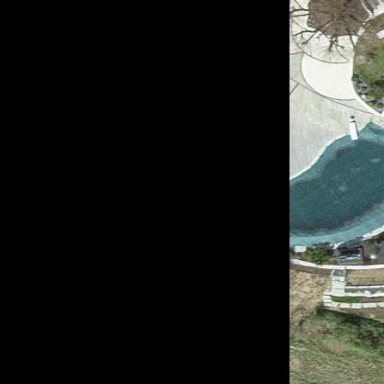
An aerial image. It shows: Swimming pool located in leisure land.